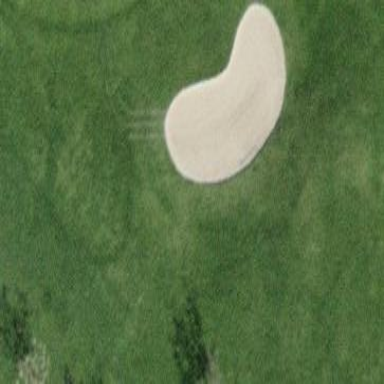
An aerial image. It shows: Golf bunker filled with natural sand.